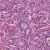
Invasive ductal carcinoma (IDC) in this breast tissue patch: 1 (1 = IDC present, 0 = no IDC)